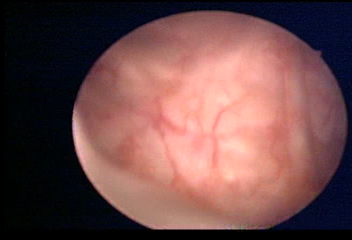
Modality: WLC
Class: Normal mucosa
Bladder cancer association: No